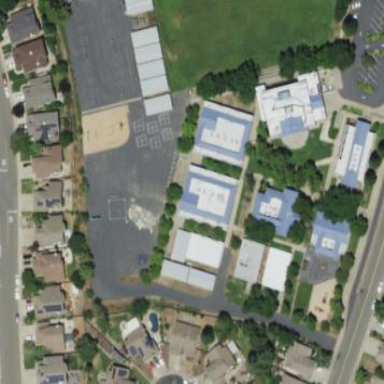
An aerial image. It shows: School.